Aerial crown-view tile of a tropical tree (Barro Colorado Island, Panama), acquired 20250217:
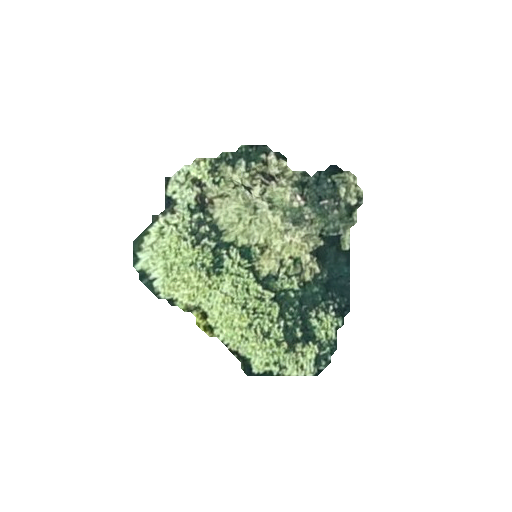
Species: Jacaranda copaia
GBIF accepted scientific name: Jacaranda copaia
Crown area: 54.45 m²